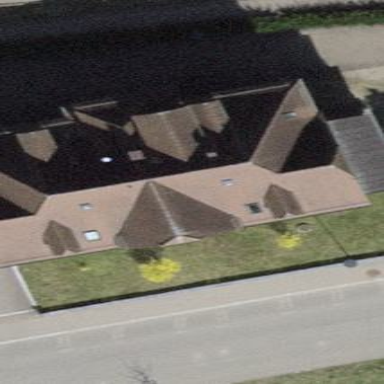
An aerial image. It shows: Half-hipped roof shape on the apartments building.